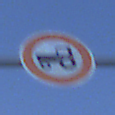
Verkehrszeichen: VerbotKraftfahrzeugeZuegeNichtSchneller25
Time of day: MorningAfternoon
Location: Outdoor (Nature)
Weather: PartlyCloudy
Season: NotSpecified
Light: Natural